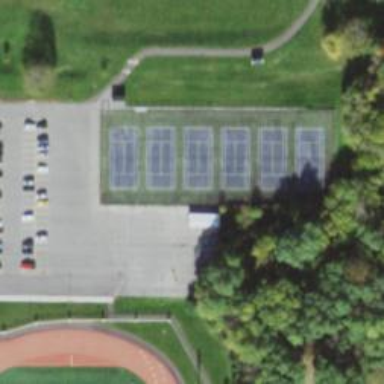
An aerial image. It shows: Tennis court on pitch designated for leisure land.